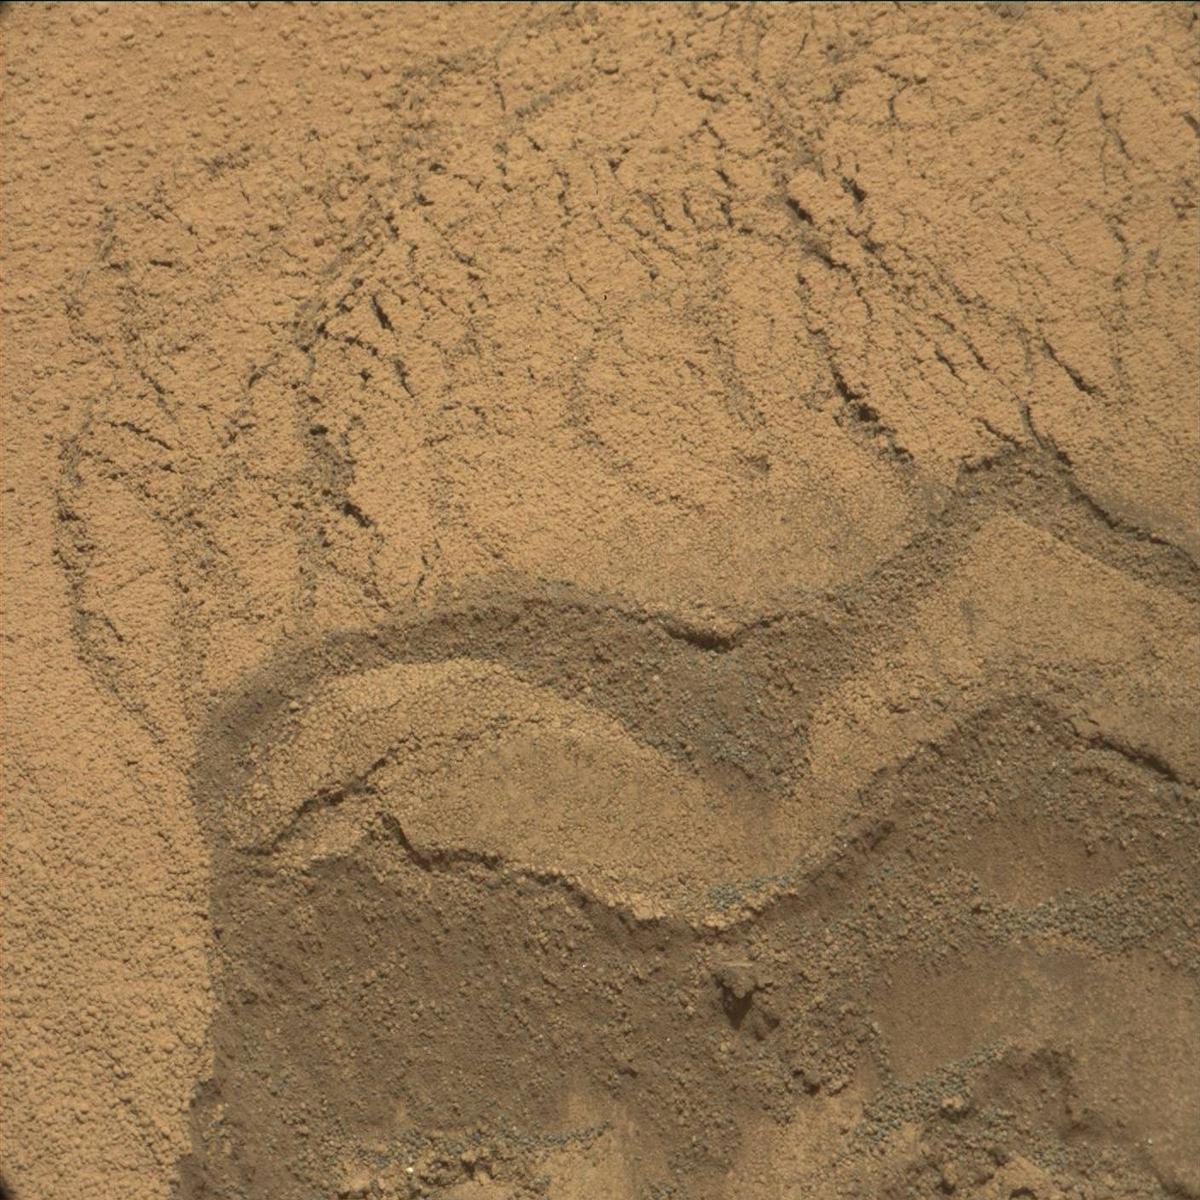
Terrain classes present: Sand / Soil, Track